【题型】解答题　【知识点】平面几何　【难度】easy
如图，$AD$与$BE$相交于点$C$，$DE \parallel AB$，点$F$在线段$BC$上，且$EC^2 = CF \cdot BC$，连接$DF$，$EA$.

(1) 求证：$DF \parallel EA$；

(2) 设$\overrightarrow{AB} = \vec{a}$，$\overrightarrow{BC} = \vec{b}$，当$BC = 2EC$时，求向量$\overrightarrow{CD}$（用向量$\vec{a}$，$\vec{b}$表示）.
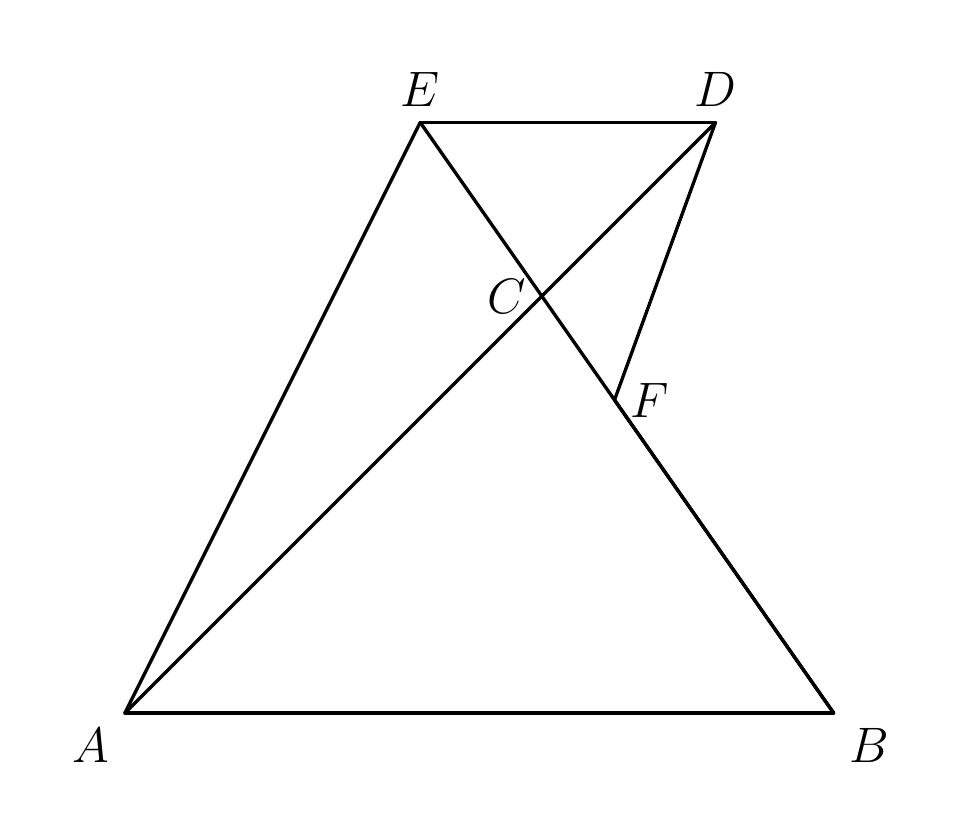
【解答】
【答案】(1)见解析；
\medskip

(2)$\overrightarrow{CD} = \dfrac{1}{2}\vec{a} + \dfrac{1}{2}\vec{b}$
\medskip

【分析】本题考查平面向量、相似三角形的判定与性质，平行线分线段成比例性质，解题的关键是理解题意，灵活运用所学知识解决问题.

(1)根据平行线分线段成比例性质可得$\dfrac{CD}{AC} = \dfrac{EC}{BC}$，再由$EC^2 = CF \cdot BC$可得$\dfrac{EC}{BC} = \dfrac{CF}{EC}$，从而得出$\dfrac{CD}{AC} = \dfrac{CF}{EC}$，再证$\triangle ACE \backsim \triangle DCF$，可得$\angle CAE = \angle CDF$，再由平行线的判定即可得出结论；

(2)由$BC = 2EC$得出$\dfrac{EC}{BC} = \dfrac{1}{2}$，可得出$\dfrac{CD}{AC} = \dfrac{EC}{BC} = \dfrac{1}{2}$，再由$\overrightarrow{AC} = \vec{a} + \vec{b}$可得$\overrightarrow{CD} = \dfrac{1}{2}\vec{a} + \dfrac{1}{2}\vec{b}$. 进而可得答案.

【详解】(1)证明：$\because DE \parallel AB$，
\medskip

$\therefore \dfrac{CD}{AC} = \dfrac{EC}{BC}$，
\medskip

$\because EC^2 = CF \cdot BC$，
\medskip

$\therefore \dfrac{EC}{BC} = \dfrac{CF}{EC}$，
\medskip

$\therefore \dfrac{CD}{AC} = \dfrac{CF}{EC}$，
\medskip

$\because \angle ACE = \angle DCF$，

$\therefore \triangle ACE \backsim \triangle DCF$，

$\therefore \angle CAE = \angle CDF$，

$\therefore DF \parallel EA$；

(2)解：$\because BC = 2EC$，
\medskip

$\therefore \dfrac{EC}{BC} = \dfrac{1}{2}$，
\medskip

$\therefore \dfrac{CD}{AC} = \dfrac{EC}{BC} = \dfrac{1}{2}$，
\medskip

又$\overrightarrow{AC} = \vec{a} + \vec{b}$，
\medskip

$\therefore \overrightarrow{CD} = \dfrac{1}{2}\vec{a} + \dfrac{1}{2}\vec{b}$.